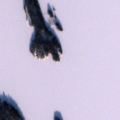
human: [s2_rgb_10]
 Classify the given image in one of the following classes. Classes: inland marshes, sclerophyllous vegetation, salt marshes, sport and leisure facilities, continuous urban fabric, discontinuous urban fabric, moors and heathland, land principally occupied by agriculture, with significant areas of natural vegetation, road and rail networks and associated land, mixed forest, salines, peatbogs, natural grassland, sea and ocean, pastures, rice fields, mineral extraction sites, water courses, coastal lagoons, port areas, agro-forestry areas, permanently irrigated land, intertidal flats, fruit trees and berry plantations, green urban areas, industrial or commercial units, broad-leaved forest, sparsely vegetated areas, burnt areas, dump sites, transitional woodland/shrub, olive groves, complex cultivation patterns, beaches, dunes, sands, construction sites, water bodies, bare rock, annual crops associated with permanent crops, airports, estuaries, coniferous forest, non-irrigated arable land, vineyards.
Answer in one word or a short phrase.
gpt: mixed forest, water bodies